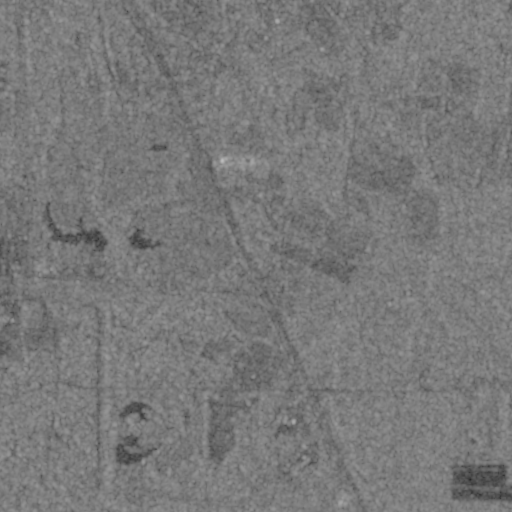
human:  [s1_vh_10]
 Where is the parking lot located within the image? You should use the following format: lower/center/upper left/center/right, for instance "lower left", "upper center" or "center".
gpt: The parking lot is located in the center left of the image.
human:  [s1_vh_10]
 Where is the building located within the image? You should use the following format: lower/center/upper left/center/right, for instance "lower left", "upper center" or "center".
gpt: The building is located in the center left of the image.
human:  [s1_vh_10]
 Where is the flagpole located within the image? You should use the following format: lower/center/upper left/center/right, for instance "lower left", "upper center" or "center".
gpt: The flagpole is located in the center left of the image.
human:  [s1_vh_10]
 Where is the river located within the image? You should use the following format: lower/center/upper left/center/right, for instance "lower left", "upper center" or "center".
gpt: The river is located in the lower of the image.
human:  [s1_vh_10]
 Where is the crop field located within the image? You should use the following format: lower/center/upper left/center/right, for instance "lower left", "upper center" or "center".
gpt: There is no crop field in the image.

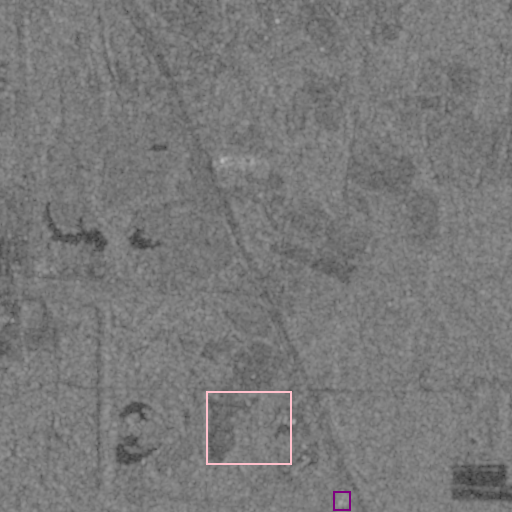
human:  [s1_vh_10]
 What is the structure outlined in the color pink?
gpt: The structure outlined in pink is a park.
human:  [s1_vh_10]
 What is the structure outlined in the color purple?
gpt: The structure outlined in purple is a power substation.
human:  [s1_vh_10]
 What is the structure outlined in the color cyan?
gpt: There is no cyan outline.